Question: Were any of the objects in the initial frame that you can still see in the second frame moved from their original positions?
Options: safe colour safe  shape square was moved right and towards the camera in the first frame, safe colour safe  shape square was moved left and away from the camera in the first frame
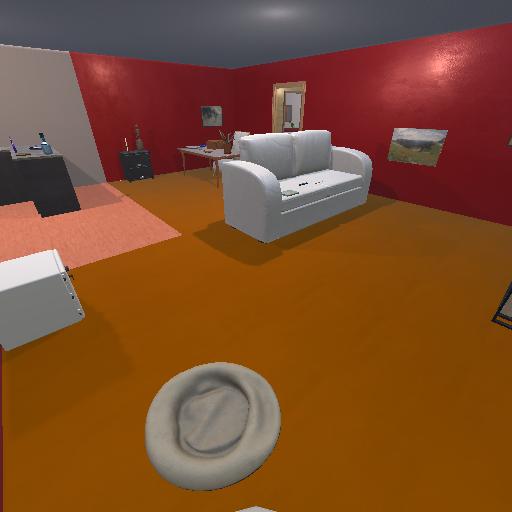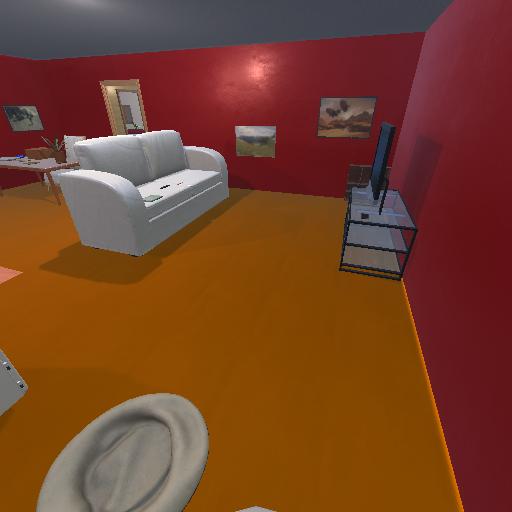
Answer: safe colour safe  shape square was moved right and towards the camera in the first frame